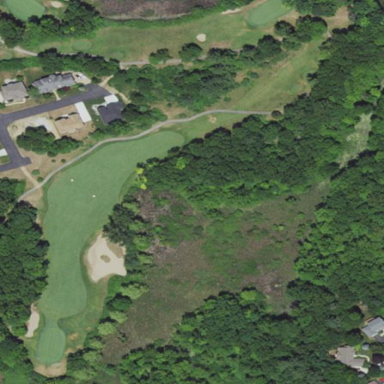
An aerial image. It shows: Rough grassy area used for golf.